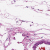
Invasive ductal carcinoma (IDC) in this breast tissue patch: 0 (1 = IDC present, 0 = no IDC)